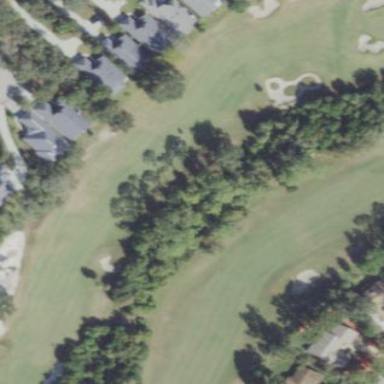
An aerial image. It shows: Golf fairway surrounded by grass.